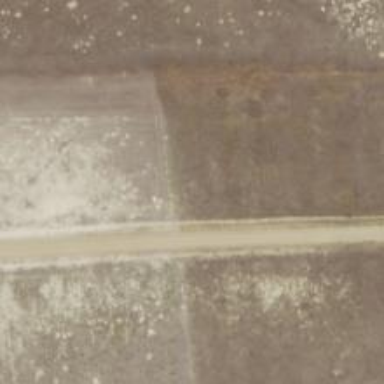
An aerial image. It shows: Road leading to wind farm area designated for service vehicles.